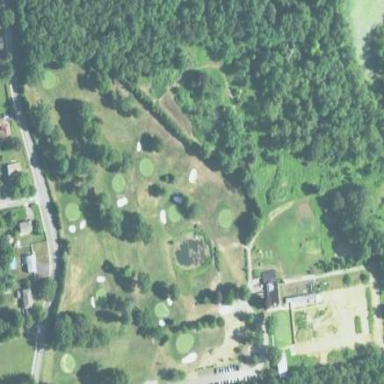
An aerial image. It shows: Golf course surrounded by greenery.